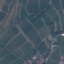
Land use / land cover: PermanentCrop